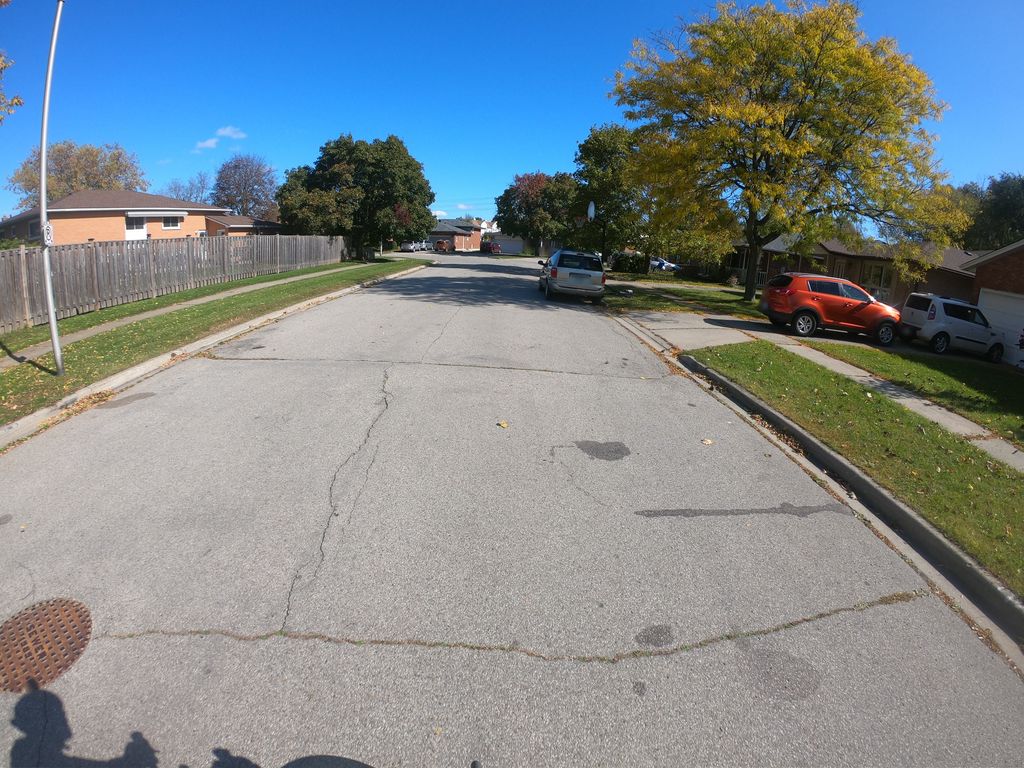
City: kitchener-waterloo